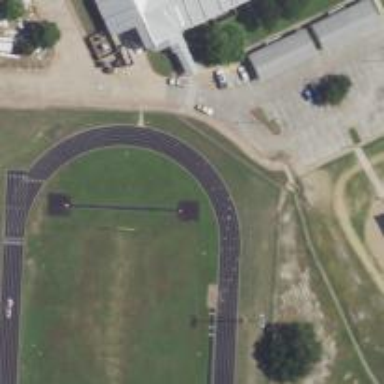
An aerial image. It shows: Athletic track located in leisure land area.